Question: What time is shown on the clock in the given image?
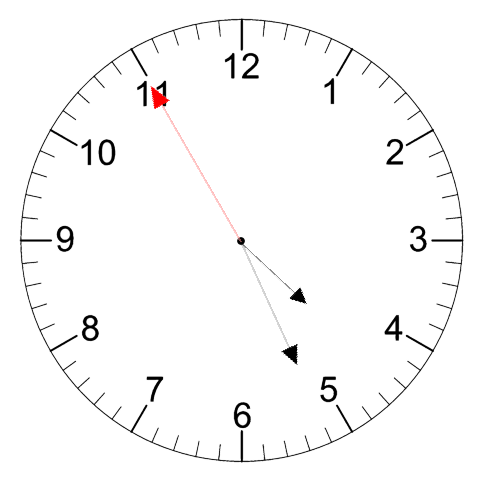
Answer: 04:25:55